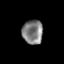
Tissue: skin
Cell type: Epithelial cells
Senescence score: 0.2654
Nuclear area (px): 487
Mean DAPI intensity: 127.803